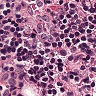
Metastatic tissue present: no